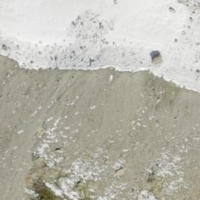
EUNIS habitat code: 48
Species observed at this site:
Saxifraga bryoides